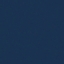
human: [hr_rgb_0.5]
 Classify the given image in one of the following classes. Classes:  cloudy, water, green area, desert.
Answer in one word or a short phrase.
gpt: water